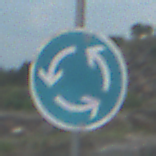
Verkehrszeichen: Kreisverkehr
Umgebung: Outdoor, Nature
Tageszeit: MorningAfternoon
Wetter: PartlyCloudy
Licht: Natural
Jahreszeit: NotSpecified
Kontrast: LowContrast